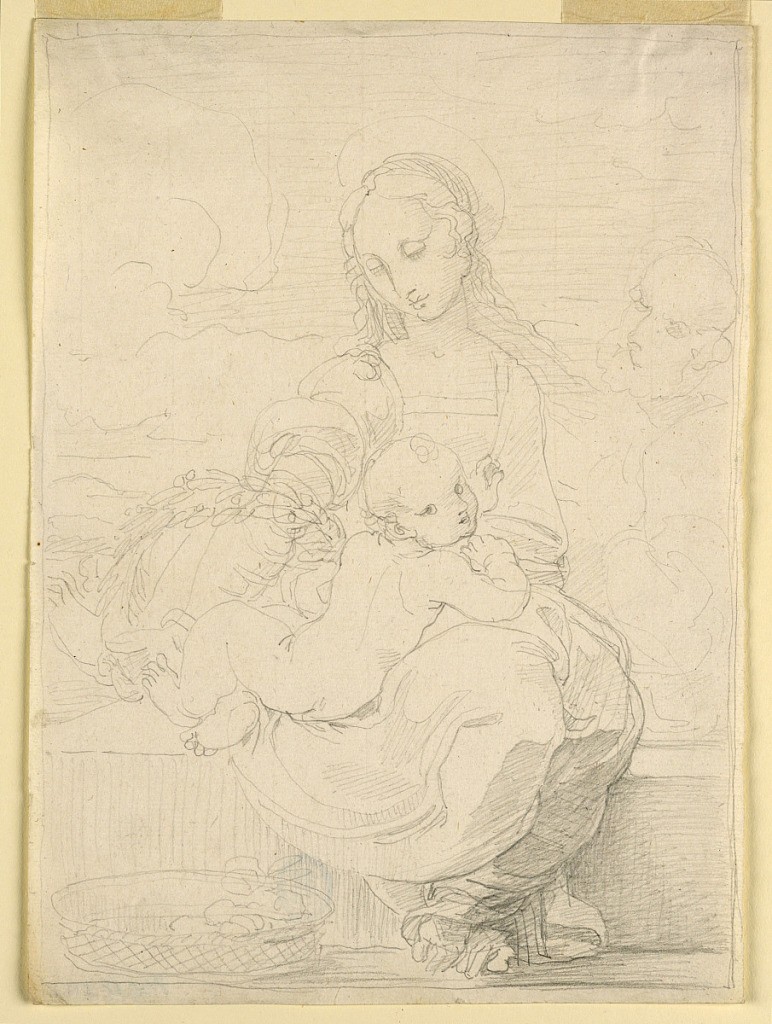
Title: The Holy Family
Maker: Fortunato Duranti, Italian, 1787 - 1863
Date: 1820–1850
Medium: Graphite on paper
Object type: Drawing
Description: The Virgin is sitting upon a dado, the Child sitting beside her, at left, and leaning upon her right leg. The Virgin, in the attire of about 1500, holds branches in her right hand. Below, at left, is a basket with fruit. Joseph is sitting at right, in the middle ground. Landscape background. Framing lines. Some parts of outline deeply impressed.